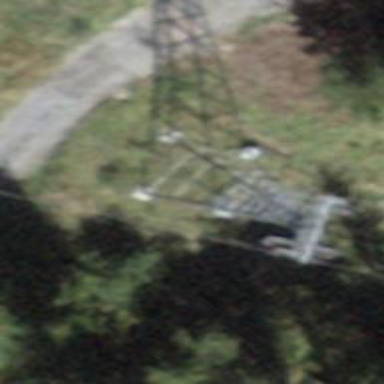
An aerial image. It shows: Pylon used for aerialway.